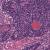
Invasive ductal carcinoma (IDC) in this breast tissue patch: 0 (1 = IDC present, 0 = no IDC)